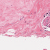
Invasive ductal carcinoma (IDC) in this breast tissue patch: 0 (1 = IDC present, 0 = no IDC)